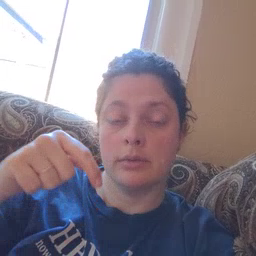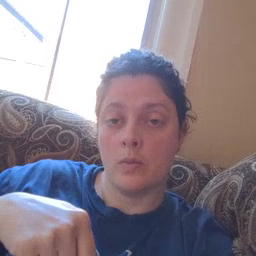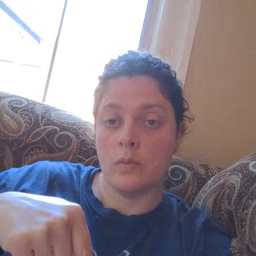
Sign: down